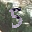
Label: 5